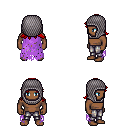
a pixel art fantasy rpg character, male body template, human, dark skin, maroon tattered cape, metal pants, red loose hair, chain hood, four views (front, back, left, right), 2x2 character sprite sheet, small pixel art, hard edges, no anti-aliasing